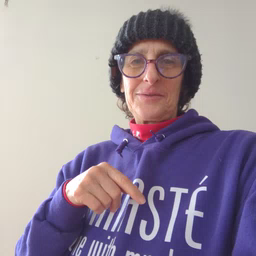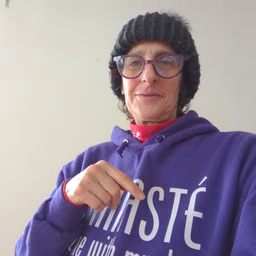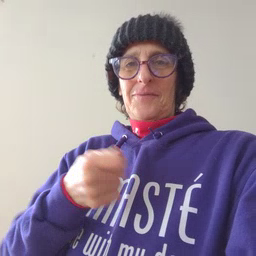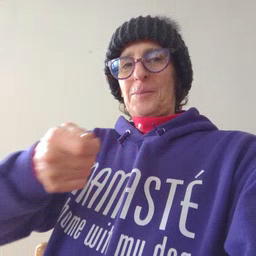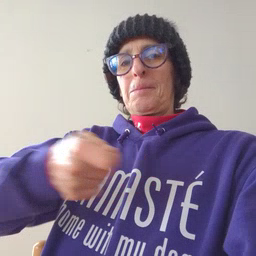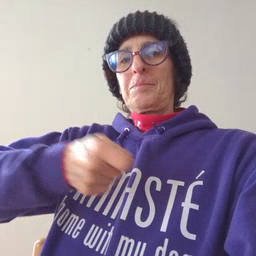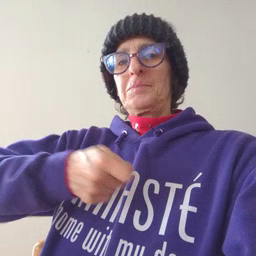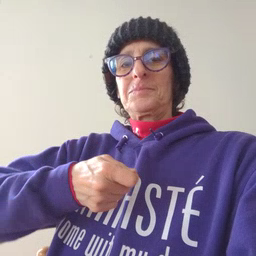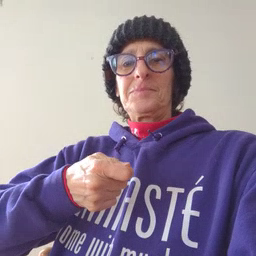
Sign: vacuum